Field crop: maize
Growth stage: 2
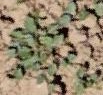
Species: convolvulus